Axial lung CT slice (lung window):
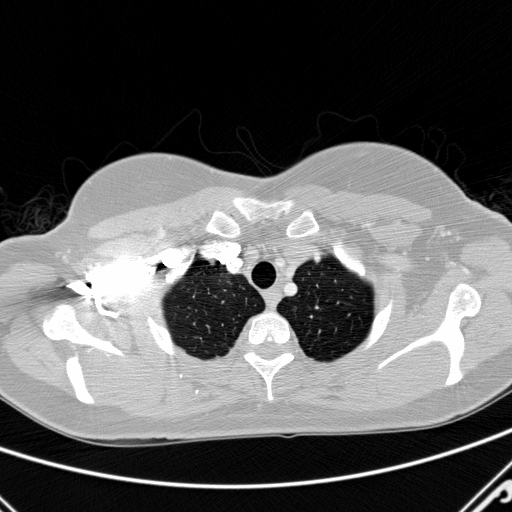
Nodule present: no